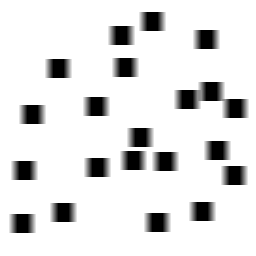
Squares: 21
Triangles: 0
Stars: 0
Total shapes: 21